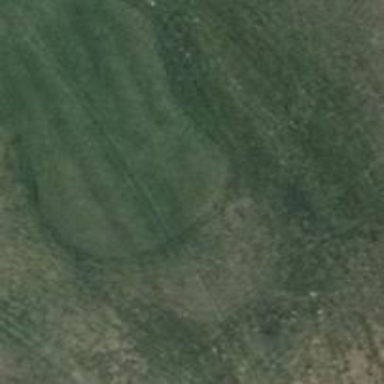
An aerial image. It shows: View of golf hole.